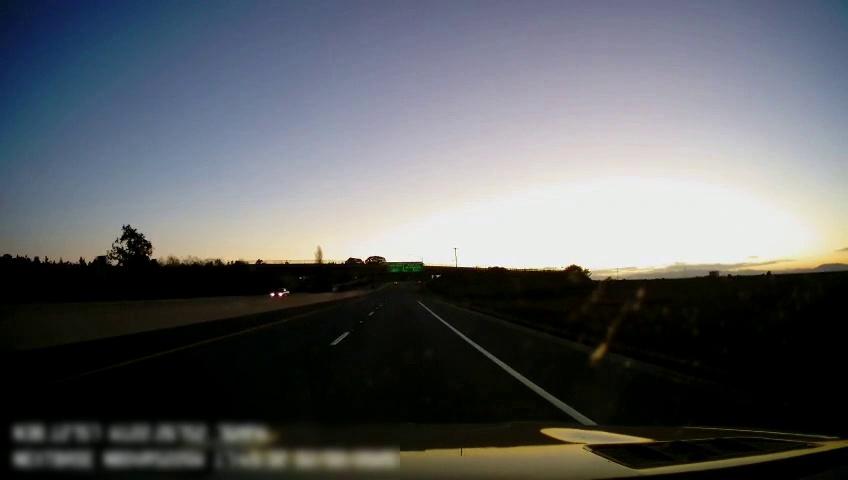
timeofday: Dusk/Dawn/Twilight
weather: Sunny
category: Drivable Space
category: Vehicles | Truck
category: Lanes | Current Lane
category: Lanes | Current Lane
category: Lanes | Alternate Lane
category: Lanes | Alternate Lane
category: Traffic | Signs
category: Traffic | Signs